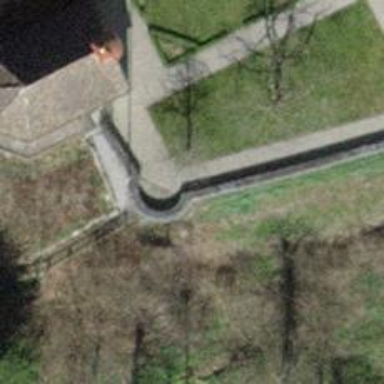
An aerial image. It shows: Retaining wall.